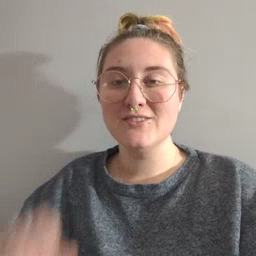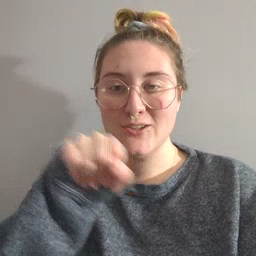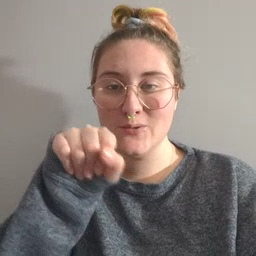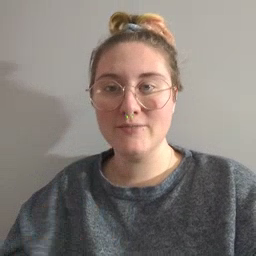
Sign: shoe